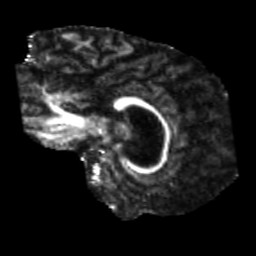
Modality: FA
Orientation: sagittal
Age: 71
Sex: male
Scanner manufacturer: siemens
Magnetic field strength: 3 T
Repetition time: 5.25 s
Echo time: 0.08 s